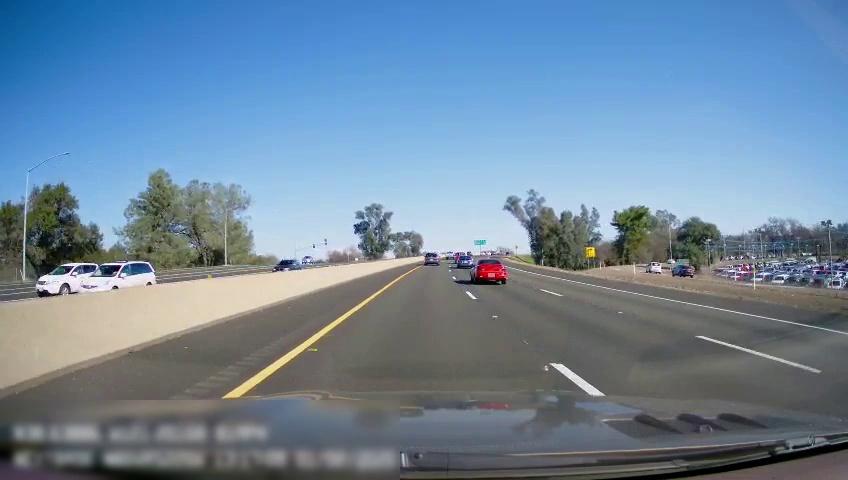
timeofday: Day
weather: Sunny
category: Drivable Space
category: Drivable Space
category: Drivable Space
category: Vehicles | SUV
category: Vehicles | Car
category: Vehicles | Car
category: Vehicles | SUV
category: Vehicles | SUV
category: Vehicles | SUV
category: Vehicles | Car
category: Vehicles | Car
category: Lanes | Current Lane
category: Lanes | Current Lane
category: Lanes | Current Lane
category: Lanes | Alternate Lane
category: Traffic | Signs